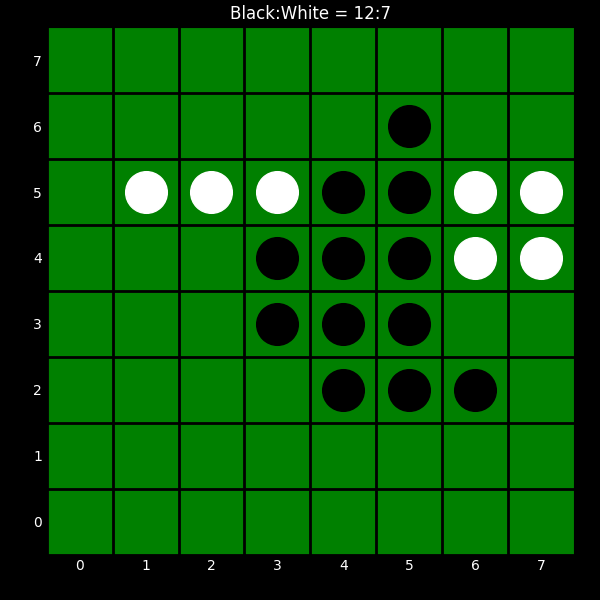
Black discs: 12
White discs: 7